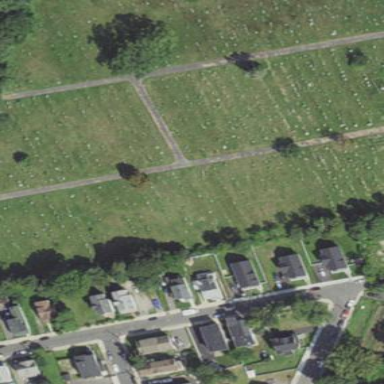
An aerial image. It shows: Cemetery with historic significance.